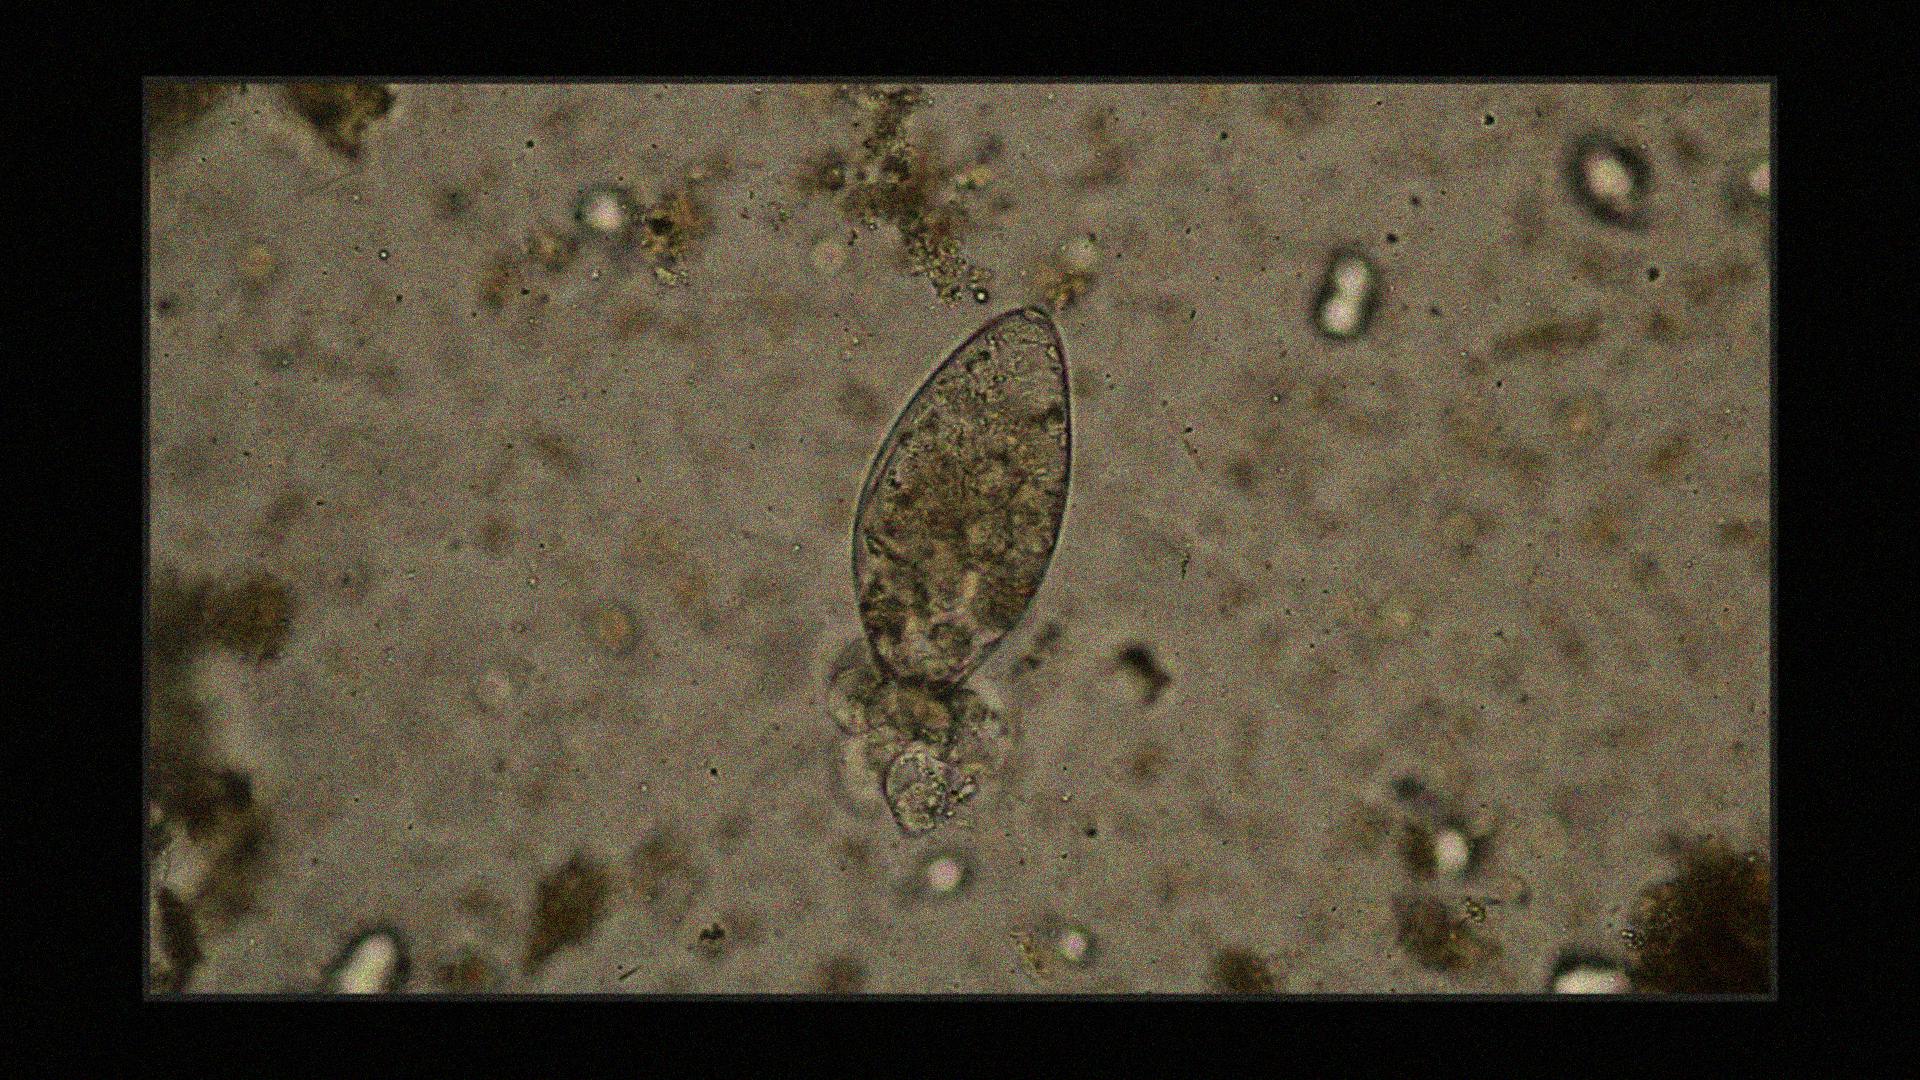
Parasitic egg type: Fasciolopsis buski